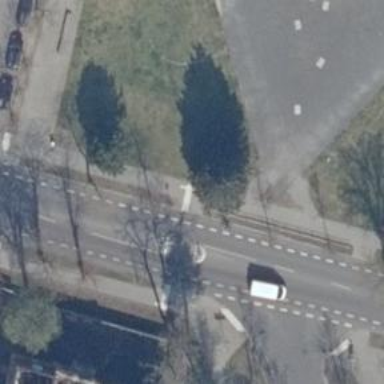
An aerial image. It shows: Traffic calming island.